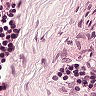
Metastatic tissue present: no